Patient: sex M, age 44
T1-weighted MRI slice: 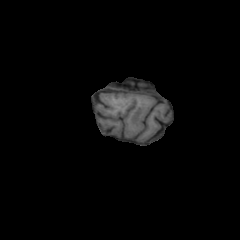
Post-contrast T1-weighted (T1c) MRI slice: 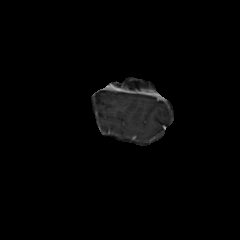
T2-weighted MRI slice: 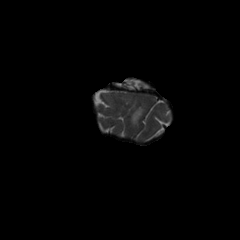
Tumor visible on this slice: yes
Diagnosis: Glioblastoma, IDH-wildtype
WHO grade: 4